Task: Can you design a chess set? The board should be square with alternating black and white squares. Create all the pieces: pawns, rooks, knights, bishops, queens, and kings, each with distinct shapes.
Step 4912:
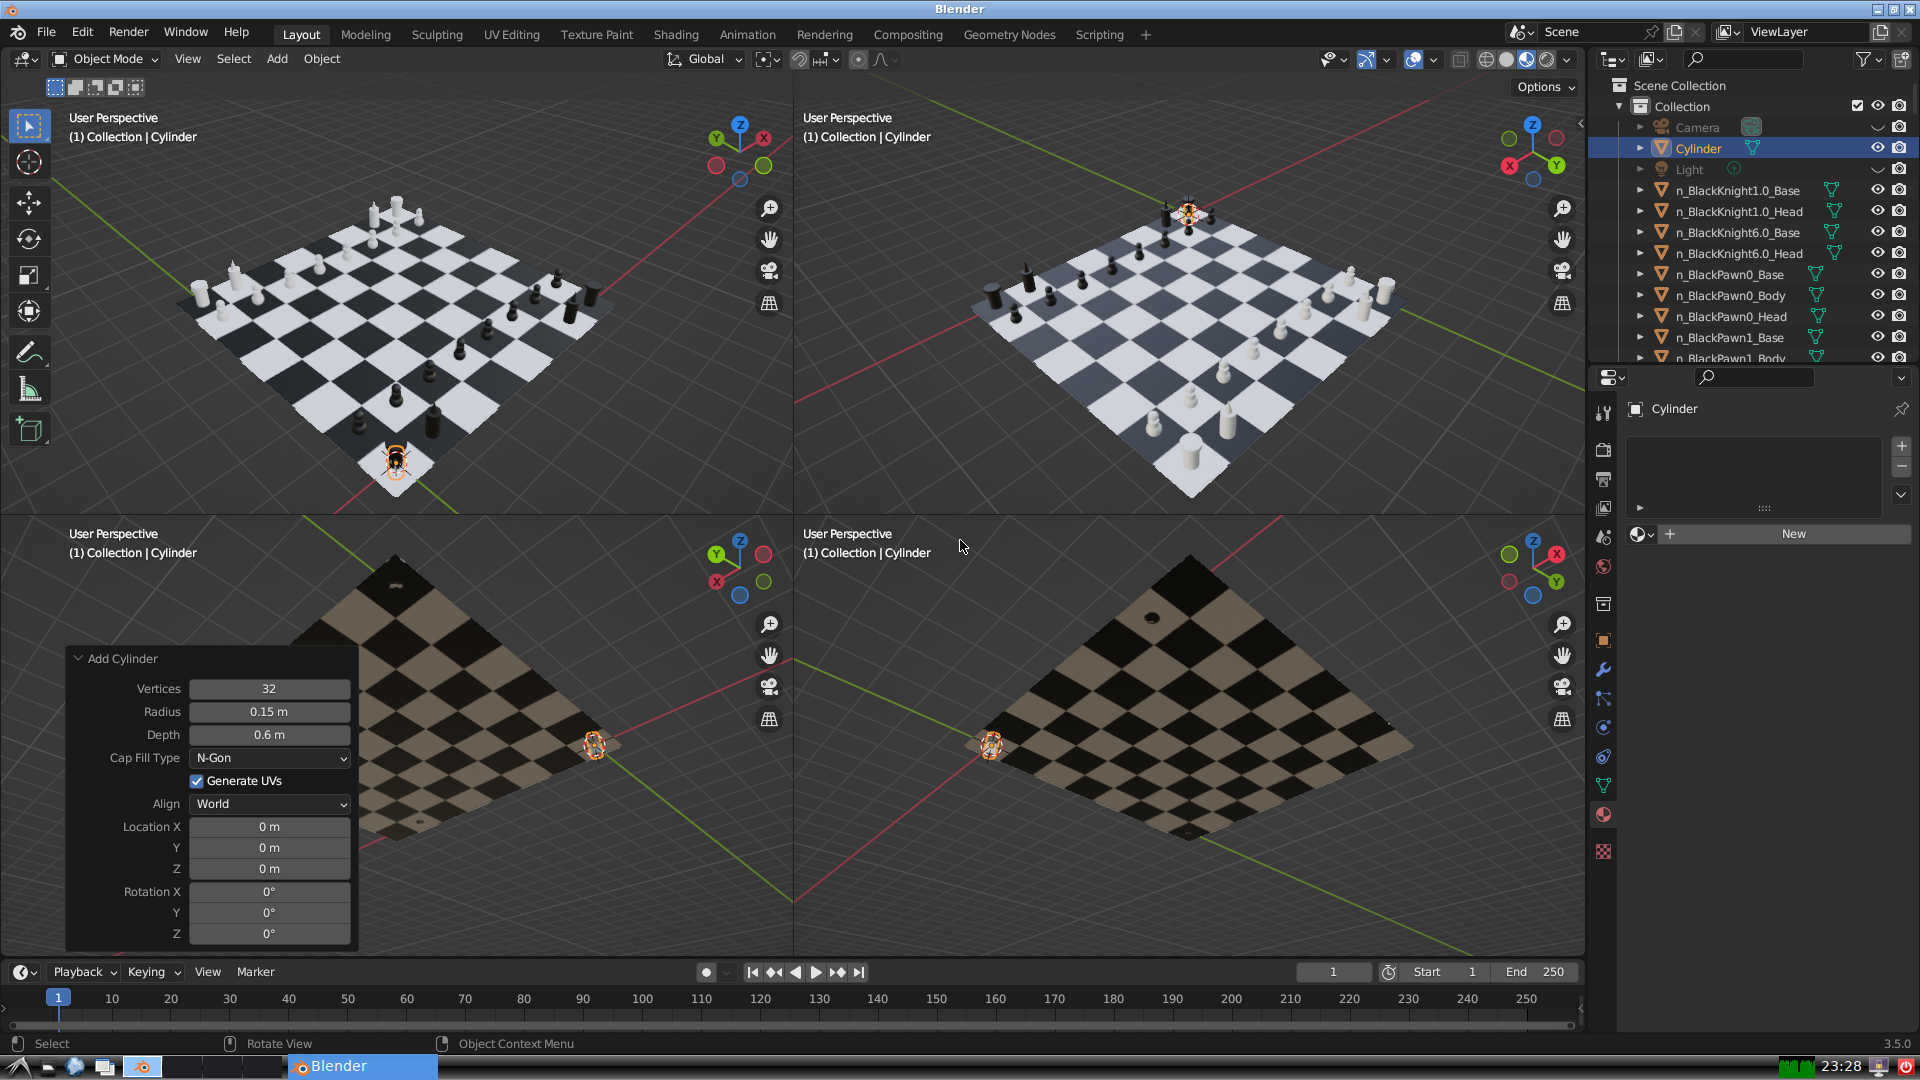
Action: {"mouse_move": [270, 731]}